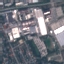
Land use / land cover class: Industrial